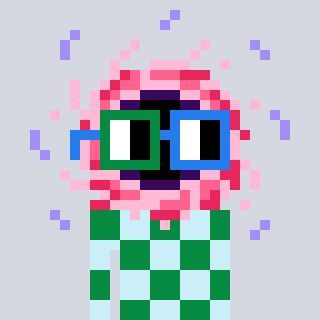
a pixel art character with square green and blue glasses, a blackhole-shaped head and a cold-colored body on a cool background